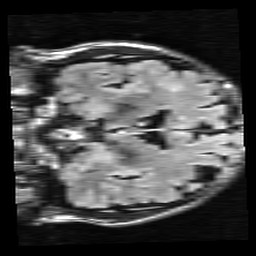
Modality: FLAIR
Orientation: coronal
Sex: male
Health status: ill
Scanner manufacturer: siemens
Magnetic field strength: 3 T
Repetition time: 9.3 s
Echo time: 0.106 s